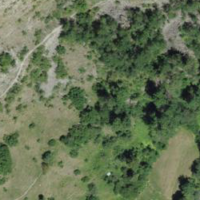
EUNIS habitat code: 23
Species observed at this site:
Melitaea didyma